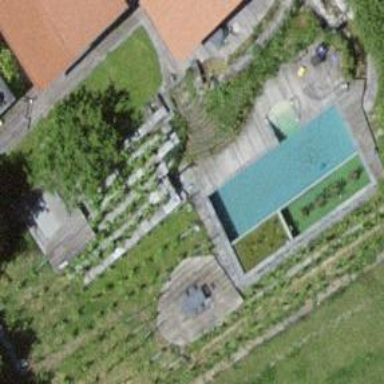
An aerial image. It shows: Swimming pool located in leisure land.